Interaction volume radius: 5 \u00c5
Interaction volume height: 30 \u00c5
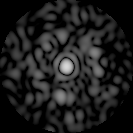
Disorder parameter: 0.8331